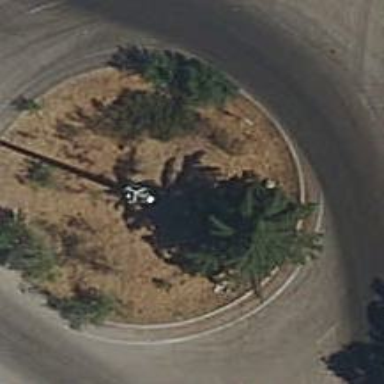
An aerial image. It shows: Roundabout on service road.